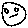
Label: smiley face